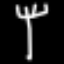
Label: fork